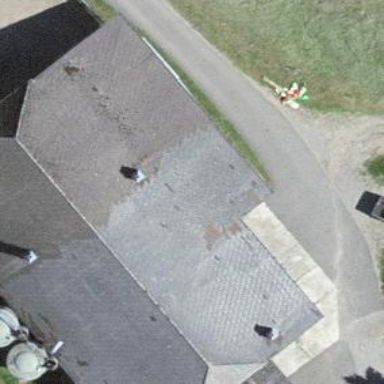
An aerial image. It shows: Farm building.